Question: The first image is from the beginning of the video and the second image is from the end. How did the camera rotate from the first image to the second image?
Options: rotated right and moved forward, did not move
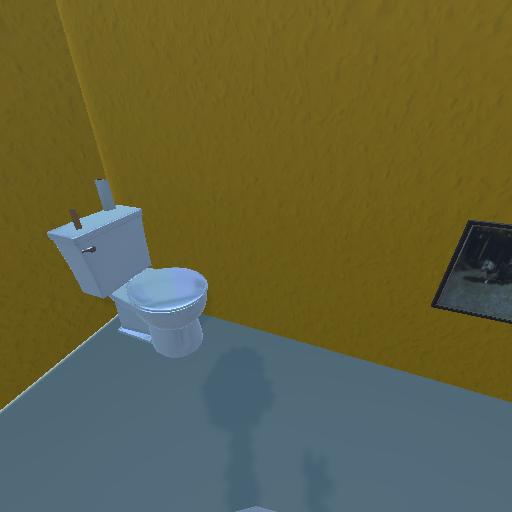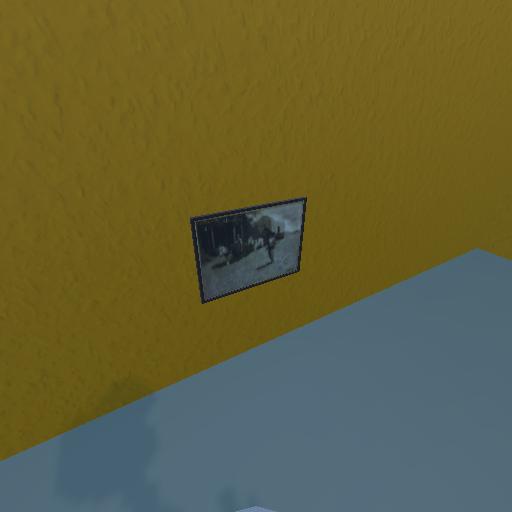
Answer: rotated right and moved forward